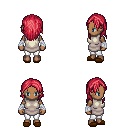
a pixel art fantasy rpg character, female body template, human, dark skin, white tunic, white pants, ruby red long hairstyle, white cloth bandages, brown slippers, four views (front, back, left, right), 2x2 character sprite sheet, small pixel art, hard edges, no anti-aliasing